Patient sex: M
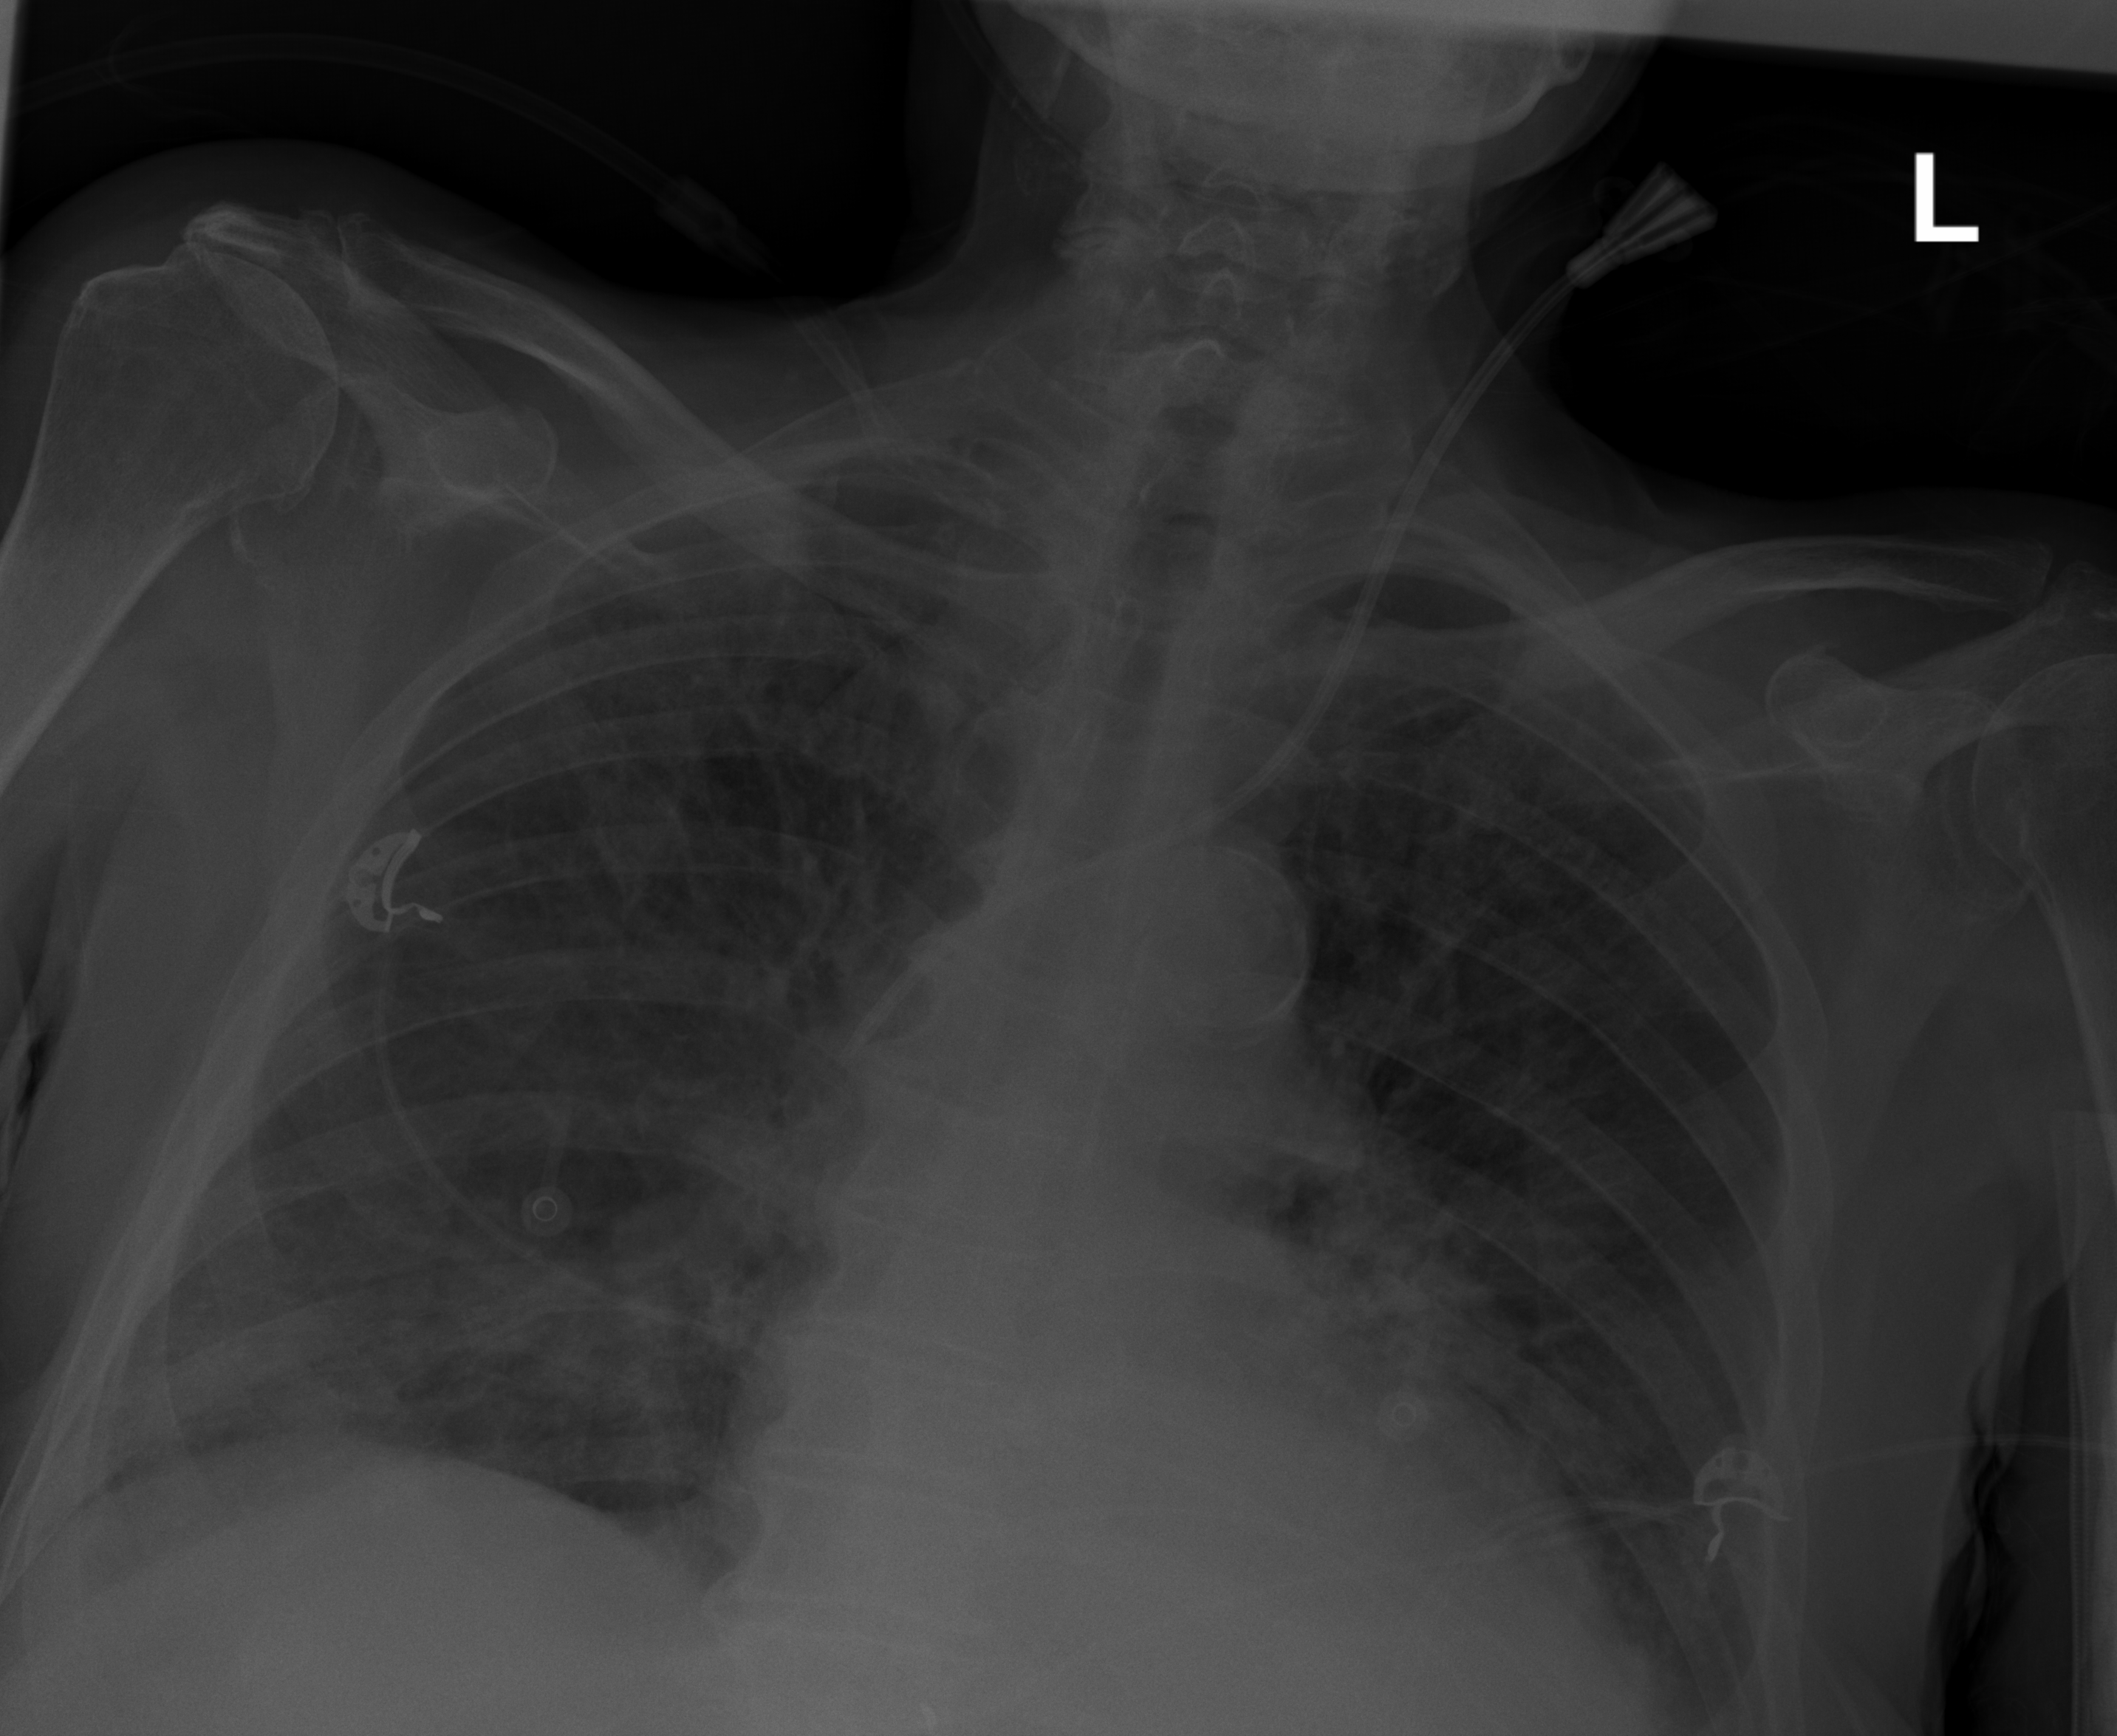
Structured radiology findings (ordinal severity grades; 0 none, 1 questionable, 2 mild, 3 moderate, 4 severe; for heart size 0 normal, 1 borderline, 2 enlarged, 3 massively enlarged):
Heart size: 1
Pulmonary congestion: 2
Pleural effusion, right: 2
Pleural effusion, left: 0
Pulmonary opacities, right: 1
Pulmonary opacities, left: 1
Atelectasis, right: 2
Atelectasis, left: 2